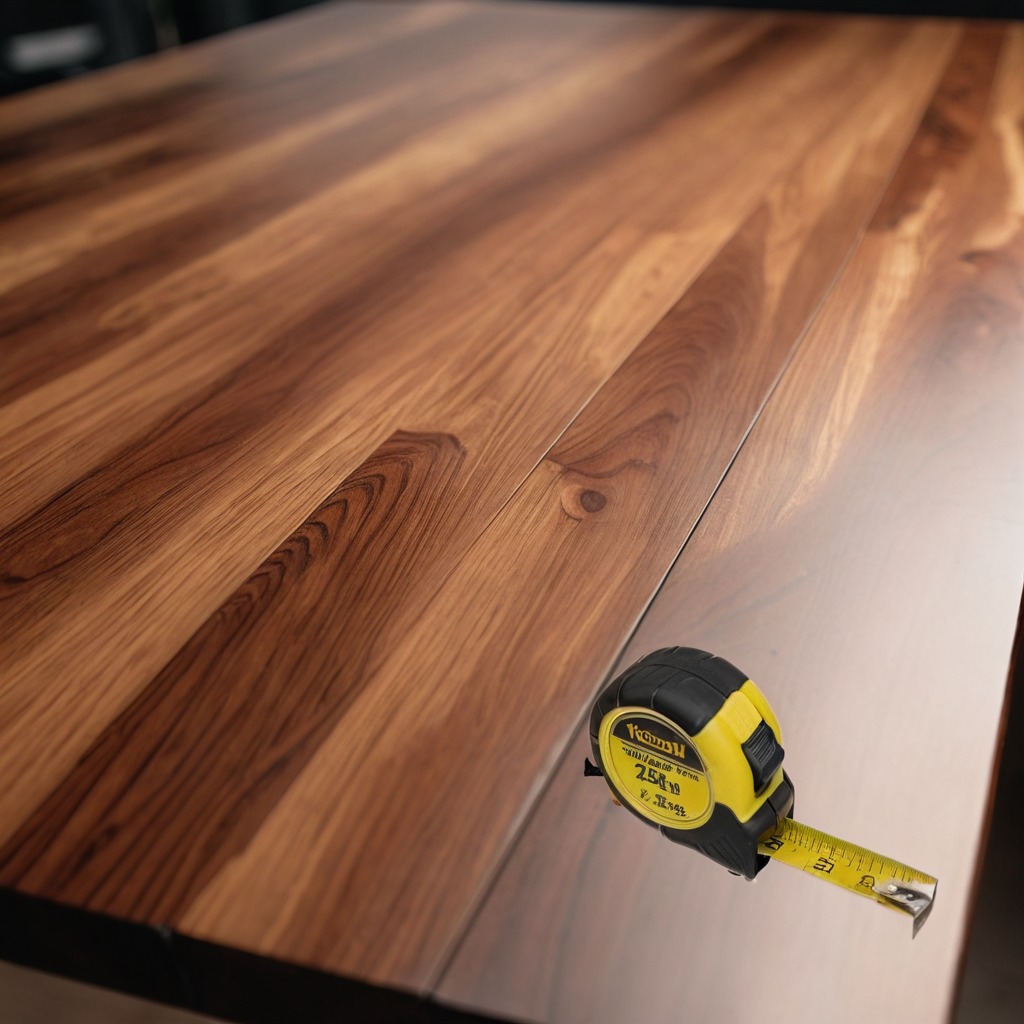
A measuring tape is lying on a wooden table in a carpentry studio.